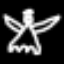
Label: angel